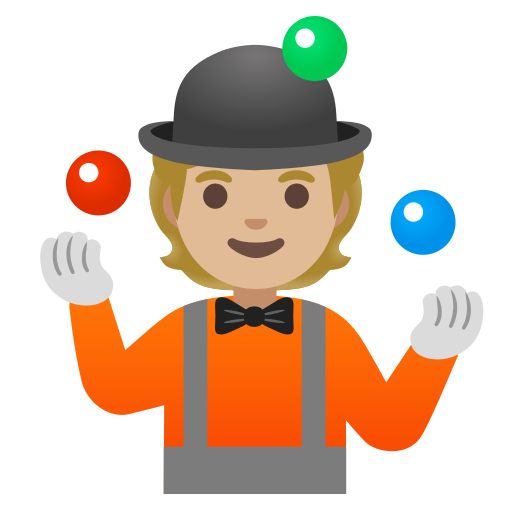
Emoji: 🤹🏼